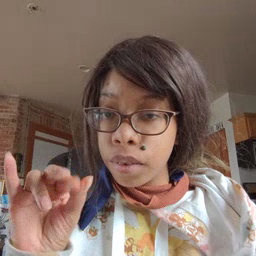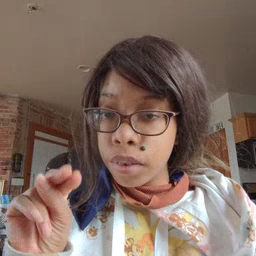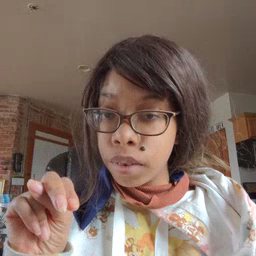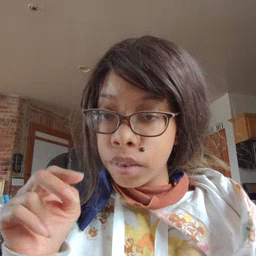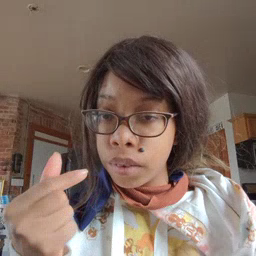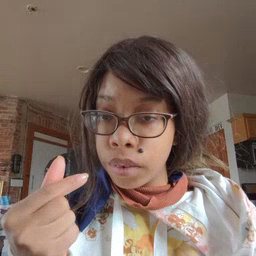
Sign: finger